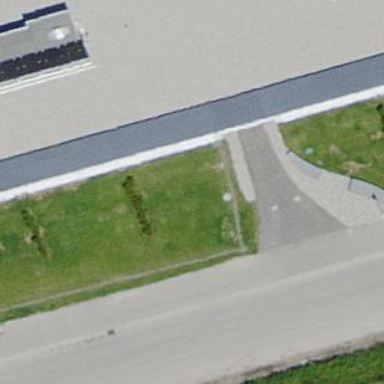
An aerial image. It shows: Part of building.